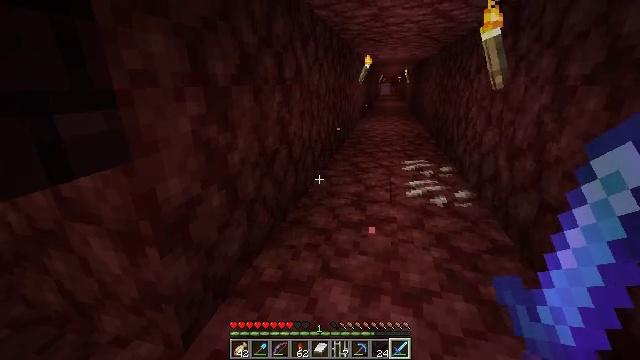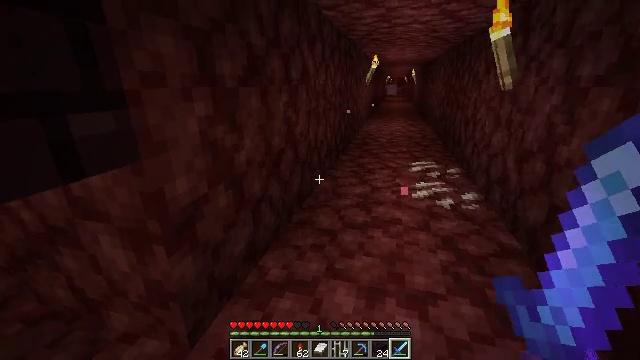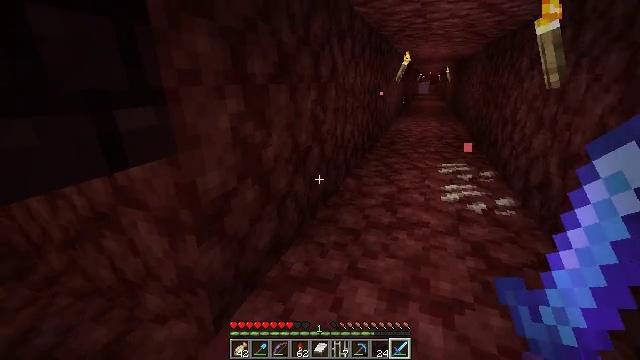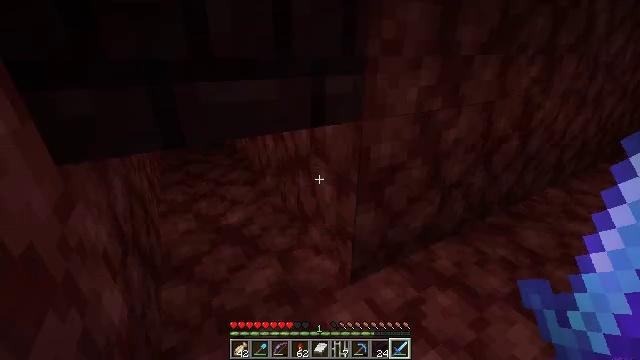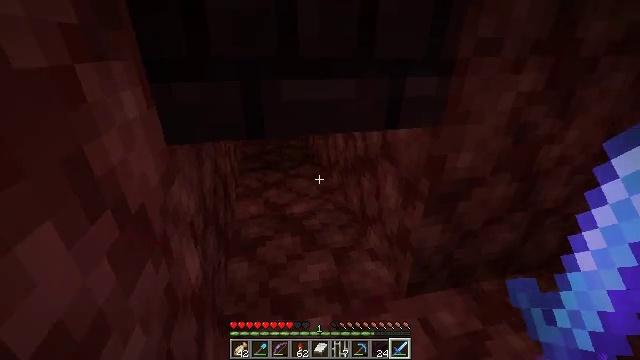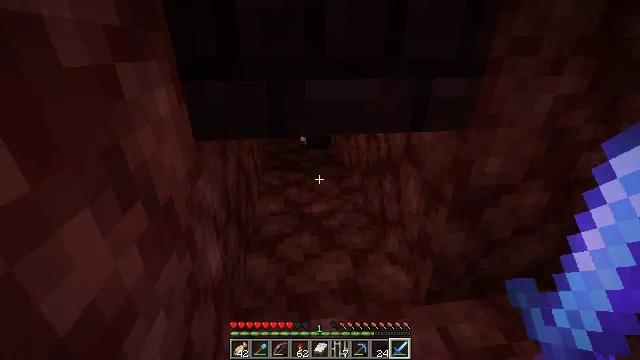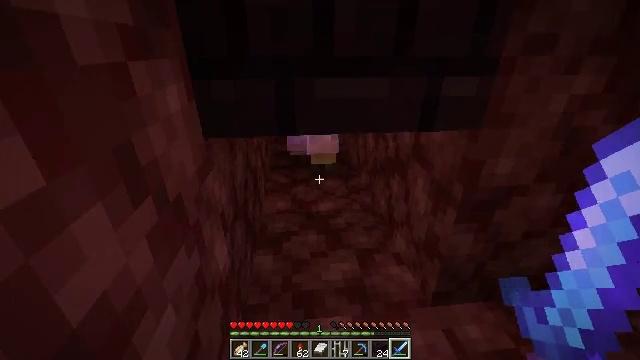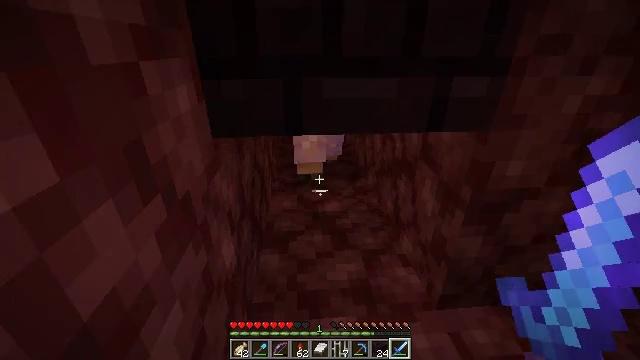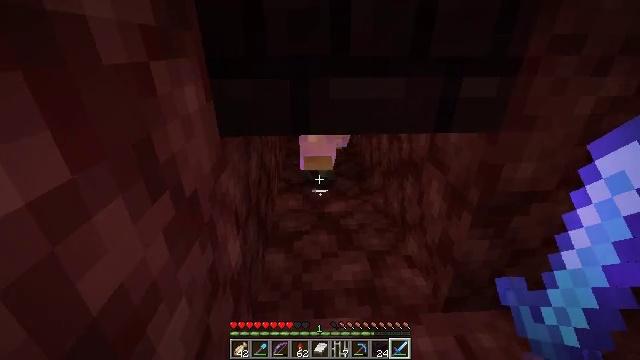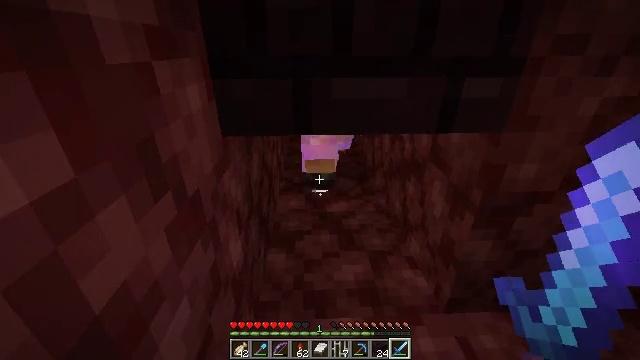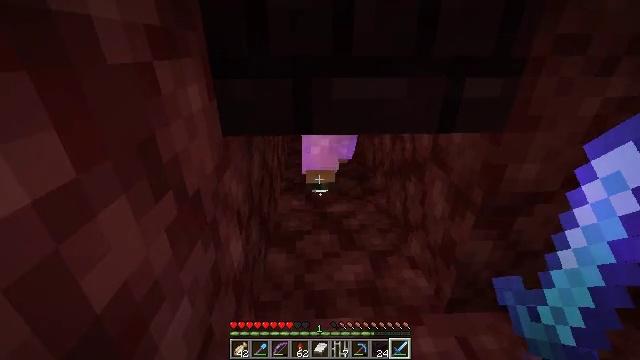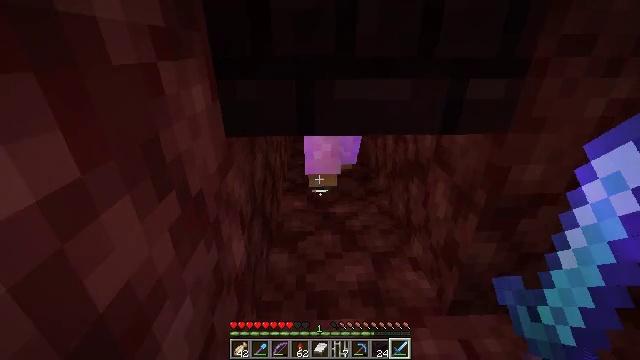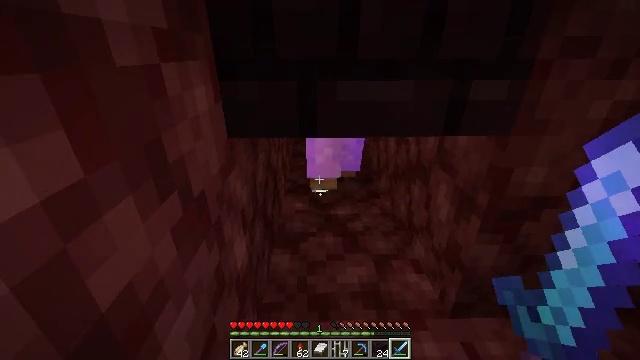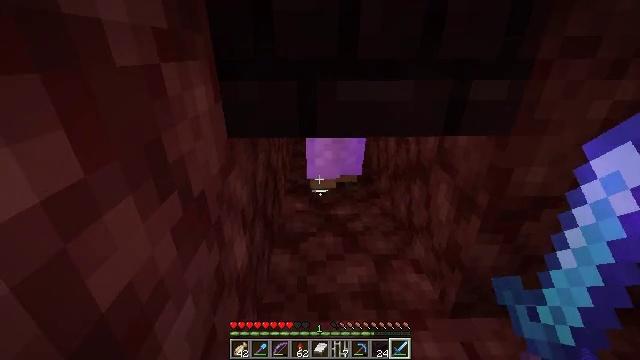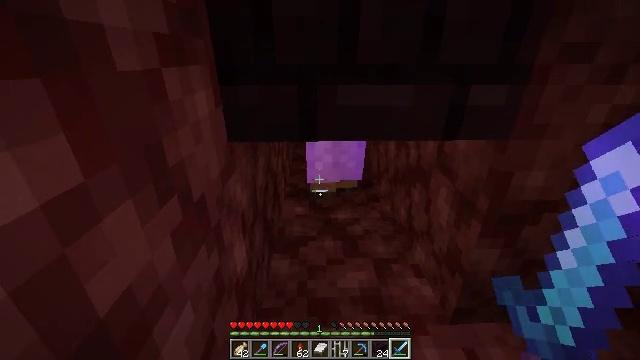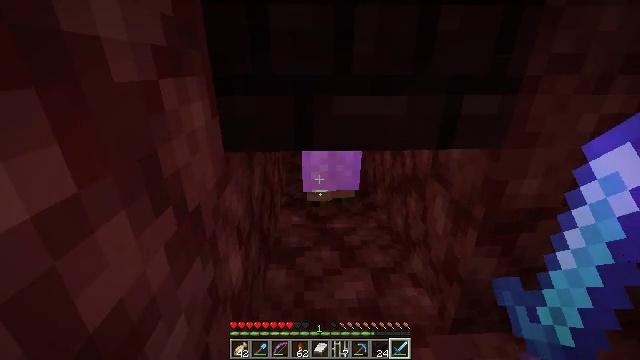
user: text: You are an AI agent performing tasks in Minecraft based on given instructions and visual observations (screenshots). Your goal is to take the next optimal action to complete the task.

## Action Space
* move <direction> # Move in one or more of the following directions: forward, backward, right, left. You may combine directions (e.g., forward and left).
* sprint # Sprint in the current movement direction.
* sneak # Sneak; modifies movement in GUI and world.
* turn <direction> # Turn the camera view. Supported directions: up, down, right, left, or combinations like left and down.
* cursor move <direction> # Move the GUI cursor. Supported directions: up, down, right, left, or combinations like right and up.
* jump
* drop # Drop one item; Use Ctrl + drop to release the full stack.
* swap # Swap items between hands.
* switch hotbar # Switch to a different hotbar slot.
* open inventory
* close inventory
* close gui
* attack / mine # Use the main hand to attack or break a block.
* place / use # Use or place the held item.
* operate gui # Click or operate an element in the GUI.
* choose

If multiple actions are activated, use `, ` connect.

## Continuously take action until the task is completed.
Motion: motion action
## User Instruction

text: Kill mobs.
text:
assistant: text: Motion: sneak, turn left
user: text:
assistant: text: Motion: sneak, turn left
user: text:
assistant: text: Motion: sneak, turn left and down
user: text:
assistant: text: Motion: sneak, turn left
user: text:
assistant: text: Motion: sneak, turn left
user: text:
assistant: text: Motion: sneak, turn left
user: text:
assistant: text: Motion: sneak, turn left
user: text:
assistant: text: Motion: sneak, turn left
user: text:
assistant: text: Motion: sneak
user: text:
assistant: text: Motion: sneak
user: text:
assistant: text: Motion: sneak
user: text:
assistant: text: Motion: sneak
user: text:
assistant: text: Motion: sneak
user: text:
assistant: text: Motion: sneak
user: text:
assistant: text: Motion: sneak, turn up
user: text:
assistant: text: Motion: sneak
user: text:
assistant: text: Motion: sneak
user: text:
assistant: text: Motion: sneak, attack / mine
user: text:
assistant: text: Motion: sneak, attack / mine
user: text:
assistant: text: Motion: sneak, attack / mine
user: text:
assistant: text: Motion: sneak, attack / mine
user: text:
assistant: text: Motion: sneak
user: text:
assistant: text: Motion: sneak